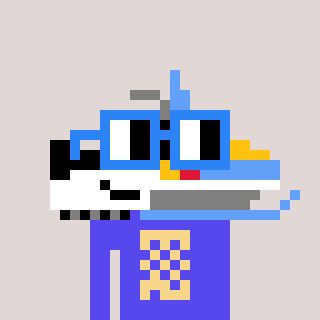
a pixel art character with square blue glasses, a snowmobile-shaped head and a computerblue-colored body on a warm background